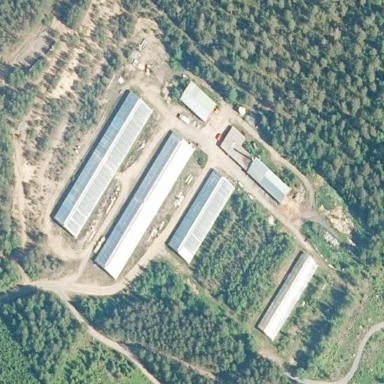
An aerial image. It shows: Area dedicated to greenhouse horticulture.